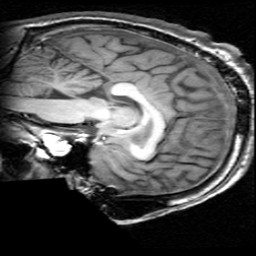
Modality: T1w
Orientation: sagittal
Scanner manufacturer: ge
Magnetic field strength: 3 T
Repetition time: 0.009036 s
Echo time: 0.00184 s